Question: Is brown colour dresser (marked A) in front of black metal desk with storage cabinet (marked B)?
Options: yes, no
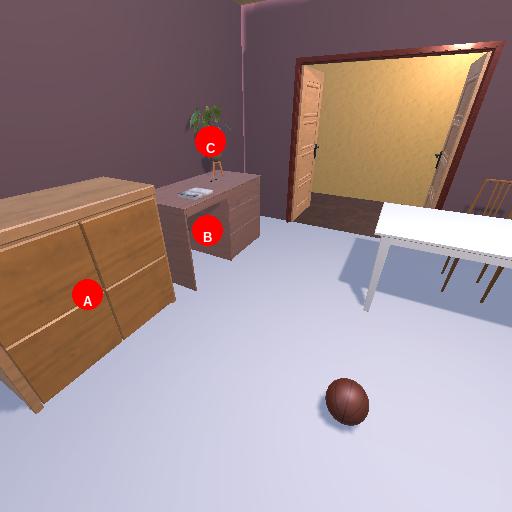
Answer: yes